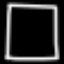
Label: square